Question: I am having the architecture like this :

Where MVC layer is the presentation layer. EF is class library and Repository is another class library.I am trying to insert data to database from repository by creating the EF context object. Added EF reference into Repository class library. EF having the edmx file. its app.config having the connection string generated by EF.
code is :
'''
public bool CreateUser(User _user)
{
context.Users.Add(_user);
context.SaveChanges();
return true;
}
'''
but while executing this I am getting following exception :
'''
No connection string named 'MyEntitiesConnection' could be found in the application config file.
'''
I tried to add same connection string with same name in repository app.config. but not working. anyone have solution ?
connection string is :
'''
<add name="MyEntitiesConnection" connectionString="metadata=res://*/EF.Entities.csdl|res://*/EF.Entities.ssdl|res://*/EF.Entities.msl;provider=System.Data.SqlClient;provider connection string=&quot;data source=Servername\MSSQL2008R2;initial catalog=MyDBName;persist security info=True;user id=sa;MultipleActiveResultSets=True;App=EntityFramework;" providerName="System.Data.EntityClient" />
'''
app.config:
'''
<configuration>
<configSections>
<!-- For more information on Entity Framework configuration, visit http://go.microsoft.com/fwlink/?LinkID=237468 -->
<section name="entityFramework" type="System.Data.Entity.Internal.ConfigFile.EntityFrameworkSection, EntityFramework, Version=5.0.0.0, Culture=neutral, PublicKeyToken=b77a5c561934e089" requirePermission="false" />
</configSections>
<connectionStrings>
<add name="MyEntitiesConnection" connectionString="metadata=res://*/EF.Entities.csdl|res://*/EF.Entities.ssdl|res://*/EF.Entities.msl;provider=System.Data.SqlClient;provider connection string=&quot;data source=Servername\MSSQL2008R2;initial catalog=MyDBName;persist security info=True;user id=sa;MultipleActiveResultSets=True;App=EntityFramework;" providerName="System.Data.EntityClient" />
</connectionStrings>
<entityFramework>
<defaultConnectionFactory type="System.Data.Entity.Infrastructure.SqlConnectionFactory, EntityFramework" />
</entityFramework>
</configuration>
'''
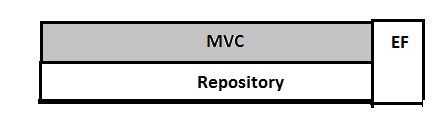
Answer: In any .NET application, only one config file is the natural starting point for looking for configuration information. For web applications, that's the 'web.config' file at the root of the application.
Whilst you may have a file called 'app.config' in your repository project (and, indeed, some VS tooling may have added one) or your EF project, it's not when you try to read configuration information.
The connection string section needs to exist in the web.config of your MVC app.
---
For non-web applications, it's the 'app.config' for the project that produces the '.exe' file and that gets automatically copied as 'XXX.exe.config' during the build.